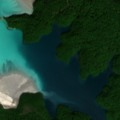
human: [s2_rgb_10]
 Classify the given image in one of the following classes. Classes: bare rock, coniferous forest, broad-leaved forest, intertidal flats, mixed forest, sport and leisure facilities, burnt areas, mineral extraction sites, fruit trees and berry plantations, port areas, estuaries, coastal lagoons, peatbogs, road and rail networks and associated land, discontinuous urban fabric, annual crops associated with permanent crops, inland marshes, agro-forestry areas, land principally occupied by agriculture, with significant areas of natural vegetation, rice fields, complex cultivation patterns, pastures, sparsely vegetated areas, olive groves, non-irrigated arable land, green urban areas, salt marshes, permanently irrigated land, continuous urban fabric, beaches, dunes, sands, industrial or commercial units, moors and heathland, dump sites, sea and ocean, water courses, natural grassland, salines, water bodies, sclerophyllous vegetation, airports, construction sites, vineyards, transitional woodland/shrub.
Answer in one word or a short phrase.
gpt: broad-leaved forest, water bodies